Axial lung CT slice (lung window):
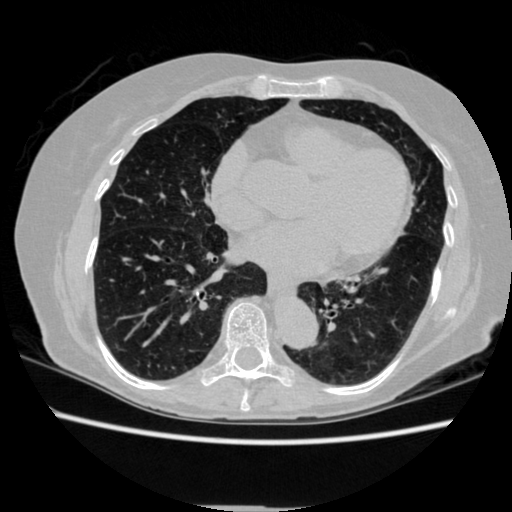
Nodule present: no